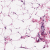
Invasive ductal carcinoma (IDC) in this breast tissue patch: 0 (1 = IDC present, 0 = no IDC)